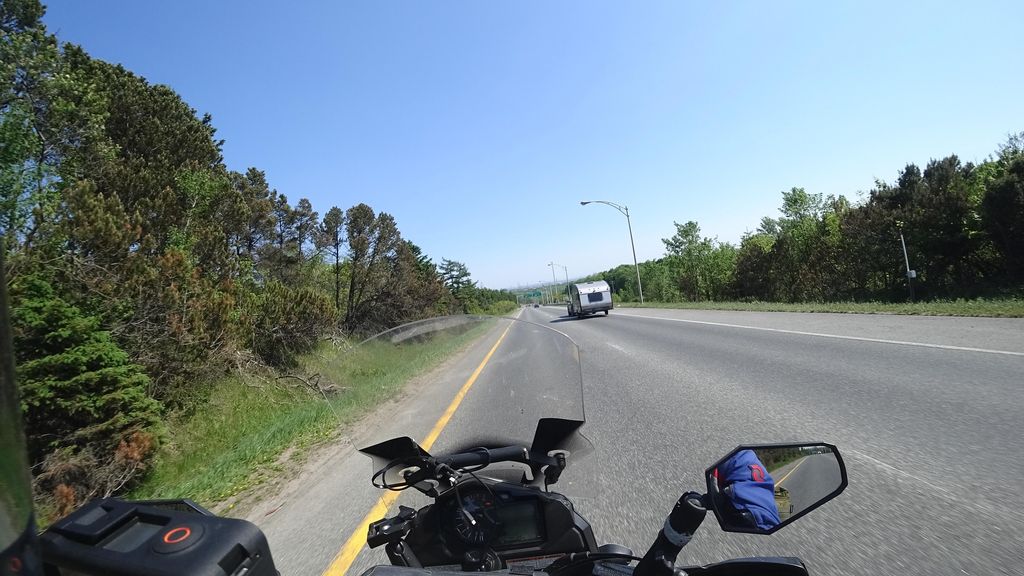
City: quebec_city